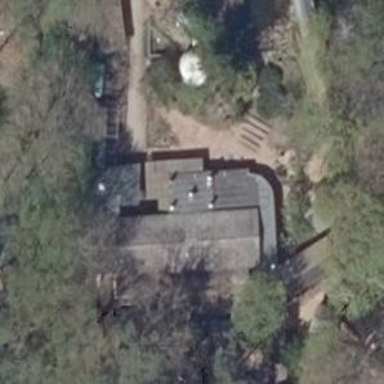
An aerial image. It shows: Animal shelter surrounded by fence.